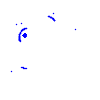
Particle: electron